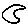
Label: moon